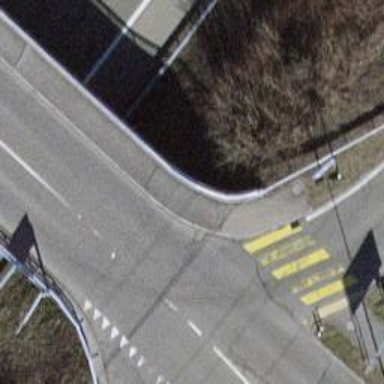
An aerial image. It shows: Asphalt sidewalk.